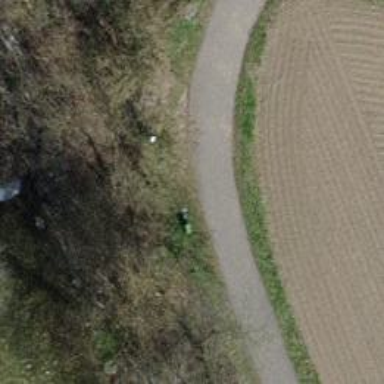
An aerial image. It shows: Brown bench in the vicinity.